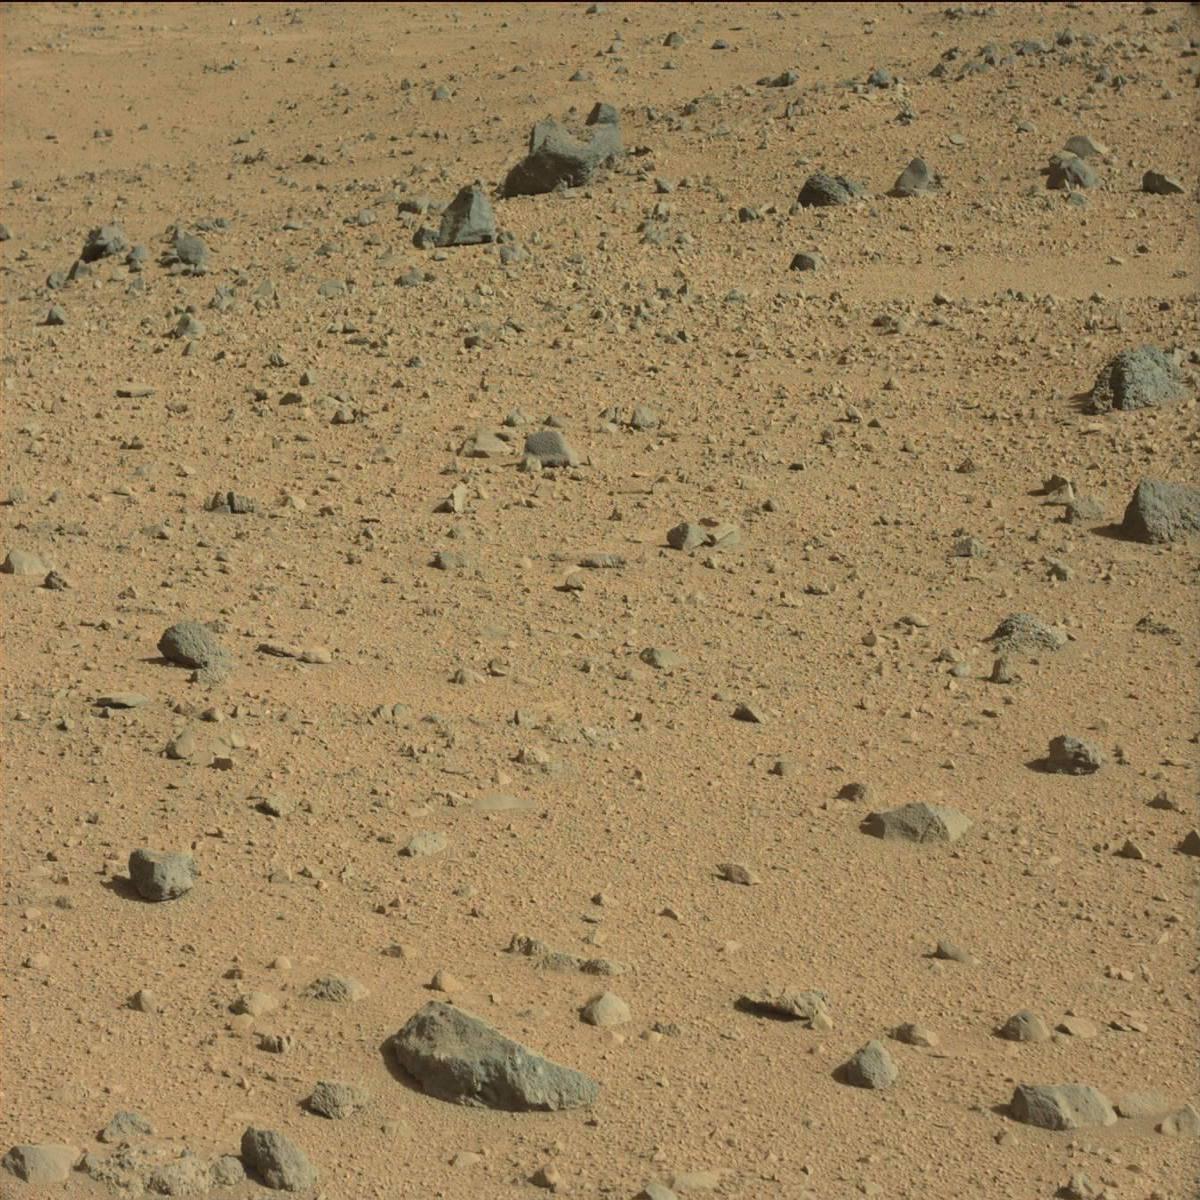
Terrain classes present: Bedrock, Rock, Sand / Soil